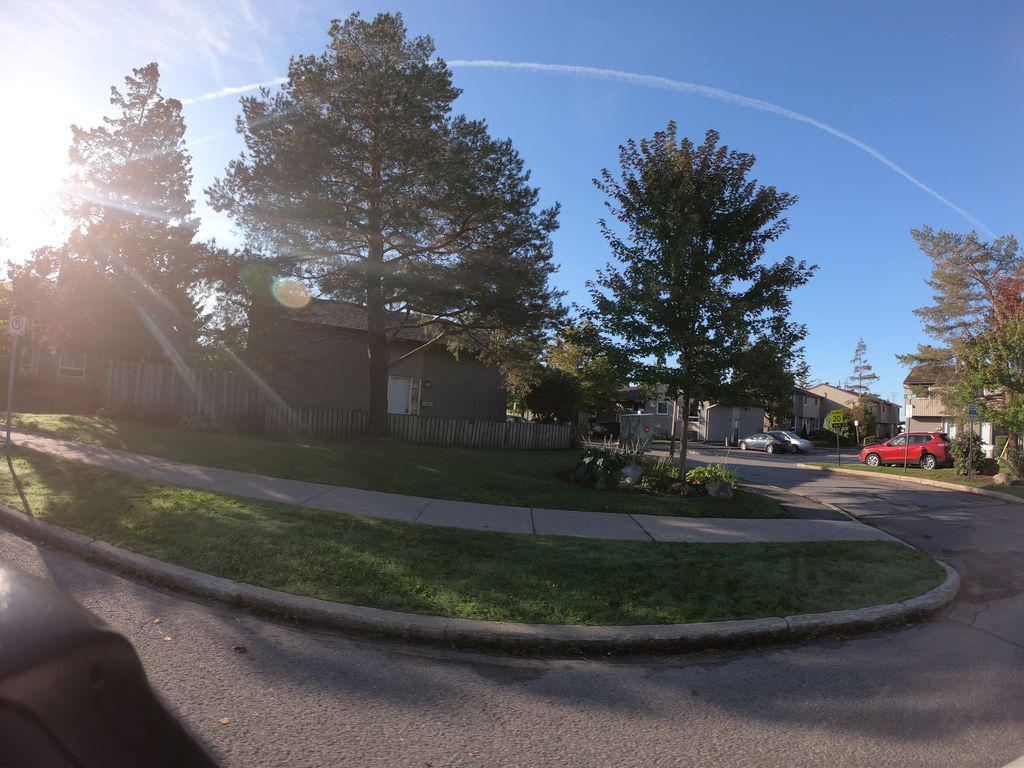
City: ottawa-gatineau